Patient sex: M
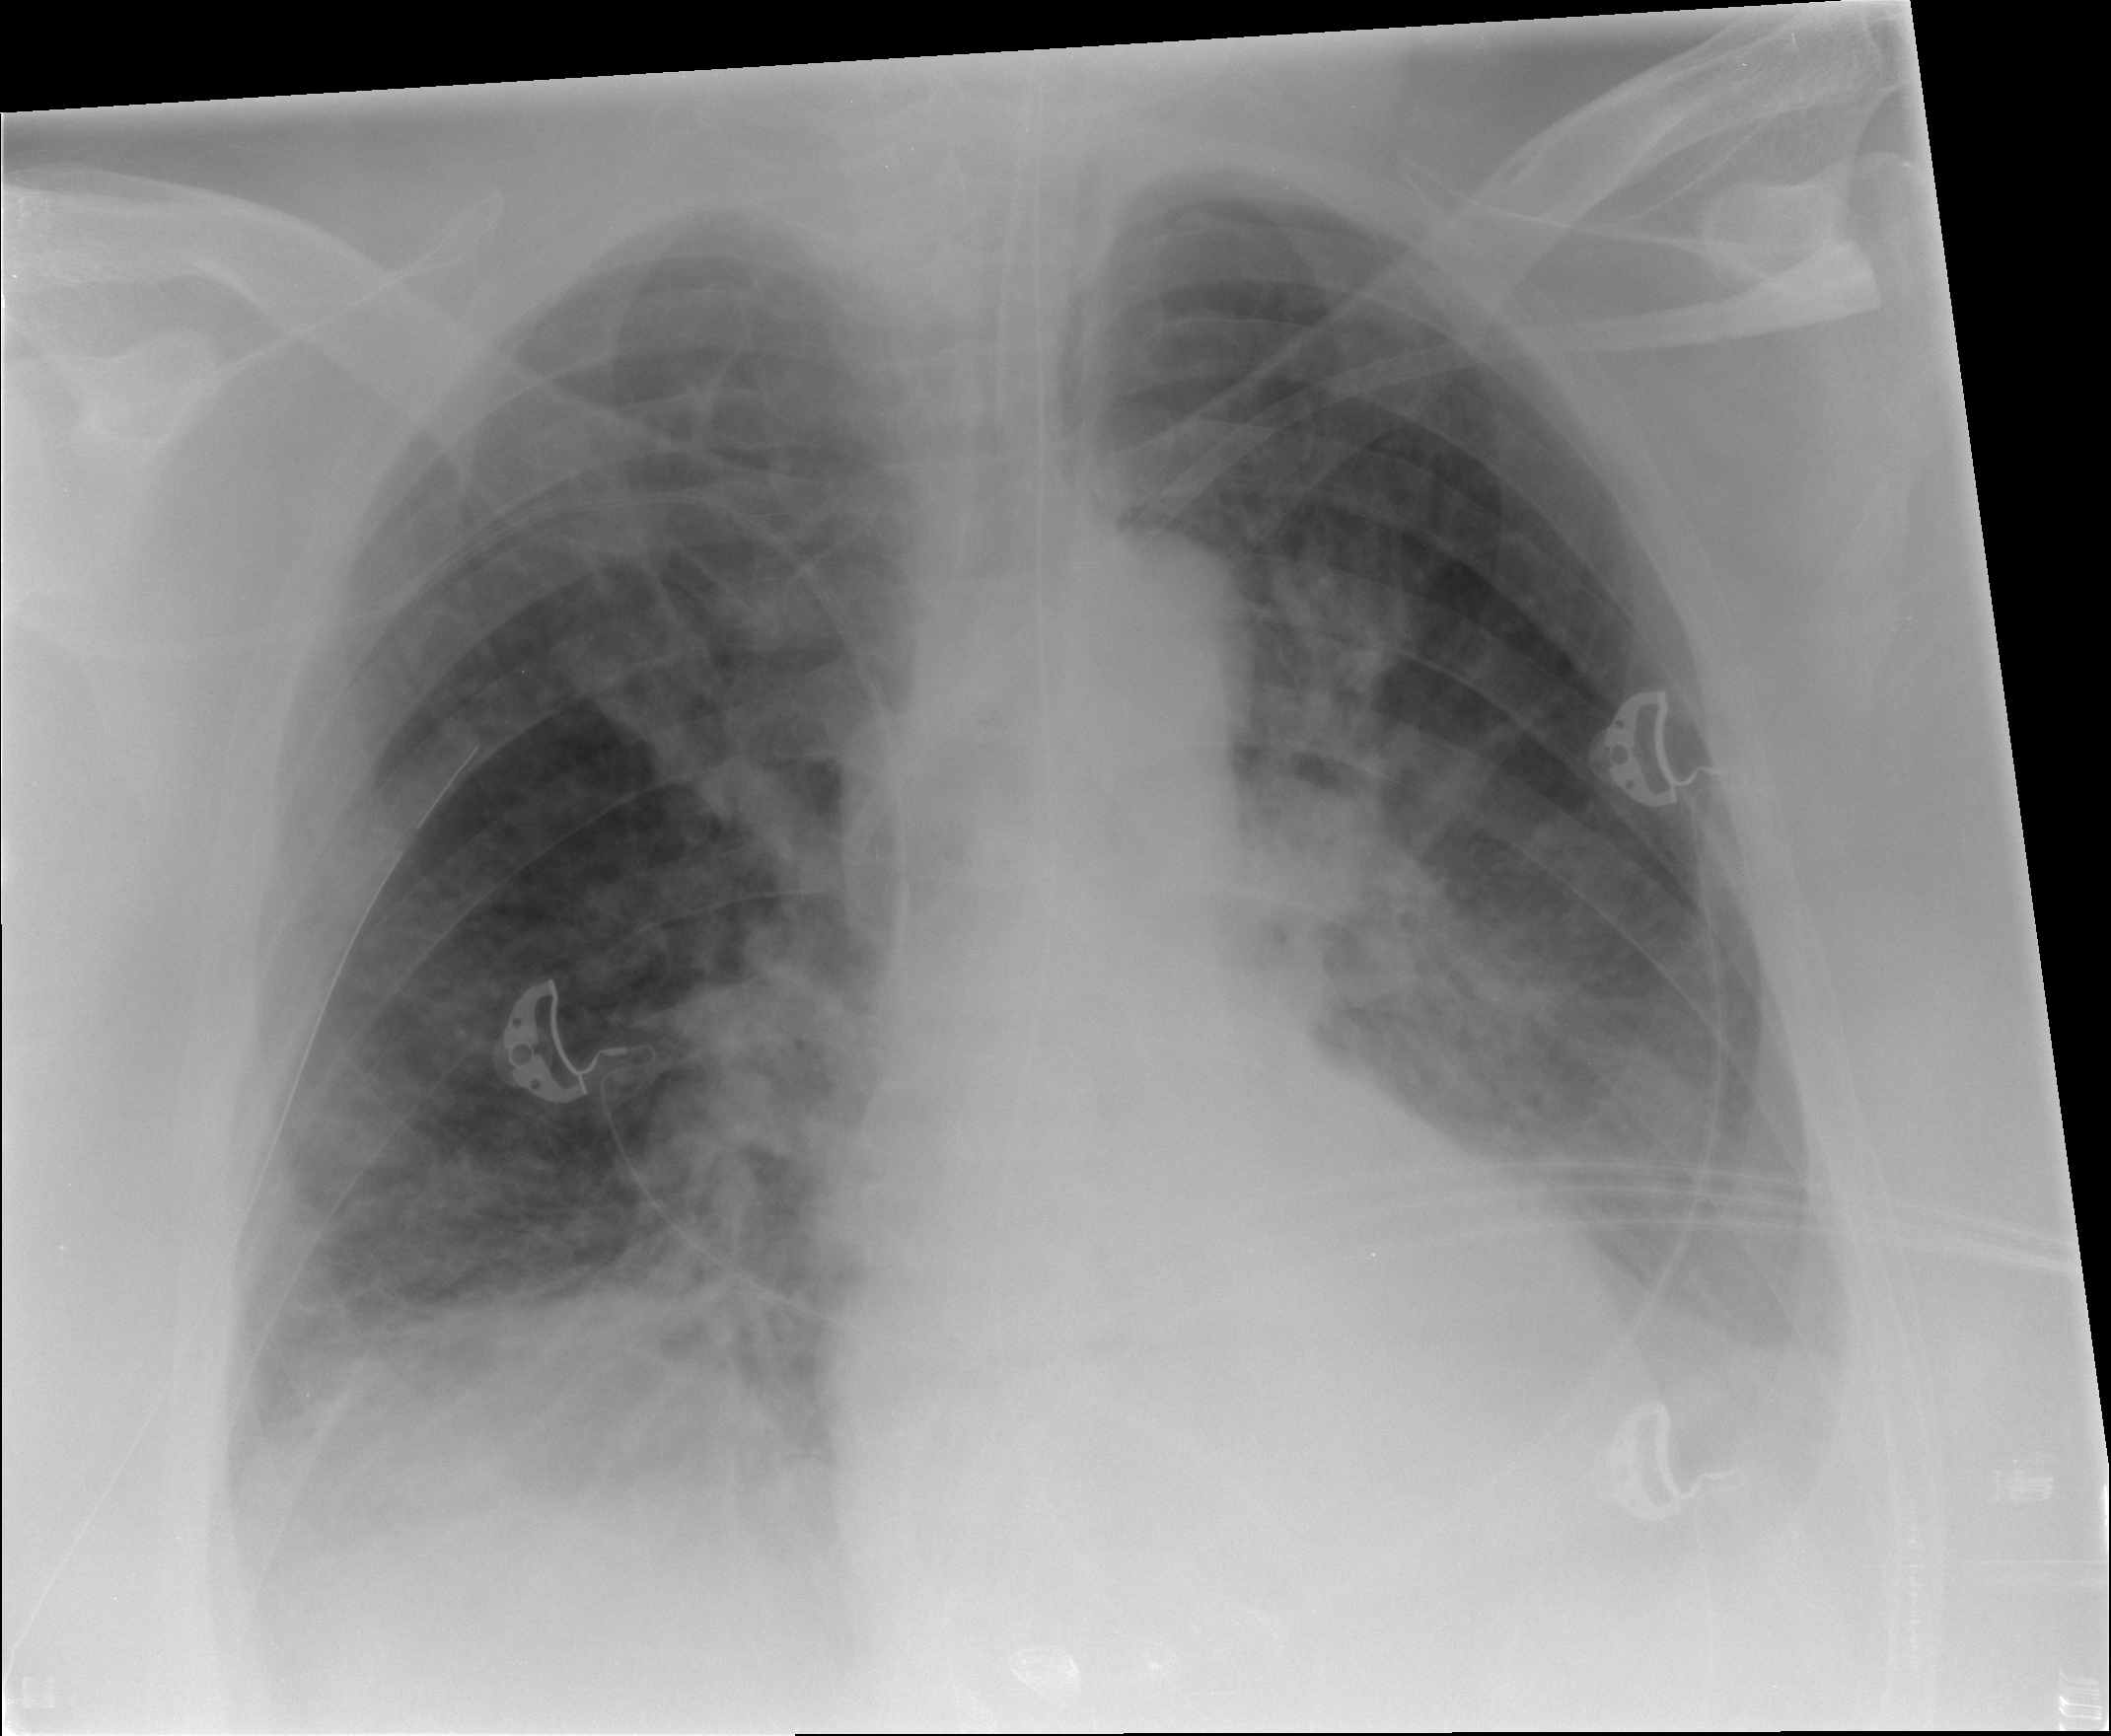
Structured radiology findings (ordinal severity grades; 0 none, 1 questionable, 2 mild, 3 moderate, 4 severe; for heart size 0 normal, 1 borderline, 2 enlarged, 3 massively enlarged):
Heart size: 0
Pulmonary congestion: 2
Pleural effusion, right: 2
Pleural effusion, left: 2
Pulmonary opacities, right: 2
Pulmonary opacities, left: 2
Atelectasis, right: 2
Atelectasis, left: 2